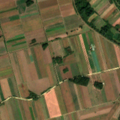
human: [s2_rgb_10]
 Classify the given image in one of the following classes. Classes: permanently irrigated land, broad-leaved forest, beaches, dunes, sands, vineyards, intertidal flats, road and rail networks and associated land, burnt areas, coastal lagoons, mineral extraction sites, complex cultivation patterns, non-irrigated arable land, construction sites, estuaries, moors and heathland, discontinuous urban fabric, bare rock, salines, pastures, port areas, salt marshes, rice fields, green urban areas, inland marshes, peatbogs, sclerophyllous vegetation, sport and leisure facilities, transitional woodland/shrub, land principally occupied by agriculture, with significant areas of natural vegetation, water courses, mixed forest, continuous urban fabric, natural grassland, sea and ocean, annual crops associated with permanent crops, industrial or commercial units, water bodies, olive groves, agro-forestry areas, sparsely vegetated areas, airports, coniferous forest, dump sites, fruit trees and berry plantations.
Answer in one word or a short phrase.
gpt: non-irrigated arable land, land principally occupied by agriculture, with significant areas of natural vegetation, broad-leaved forest